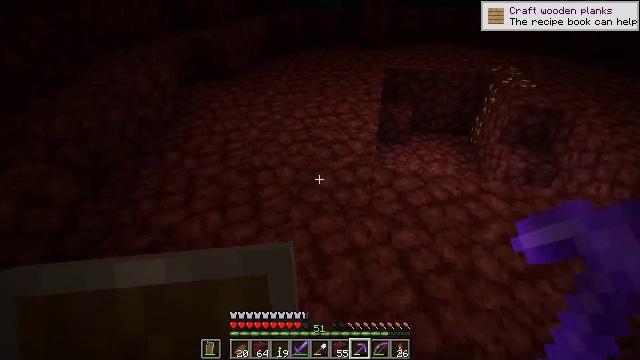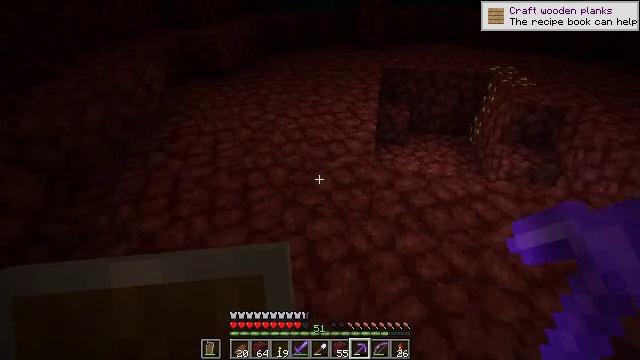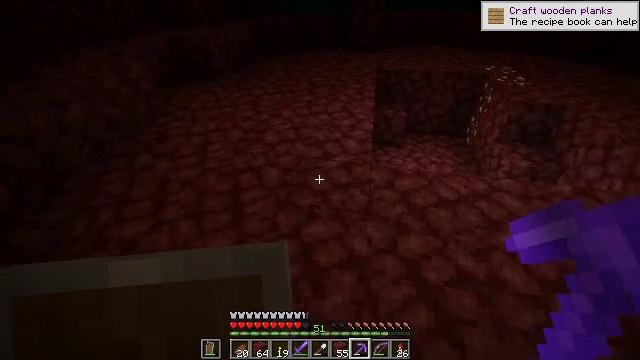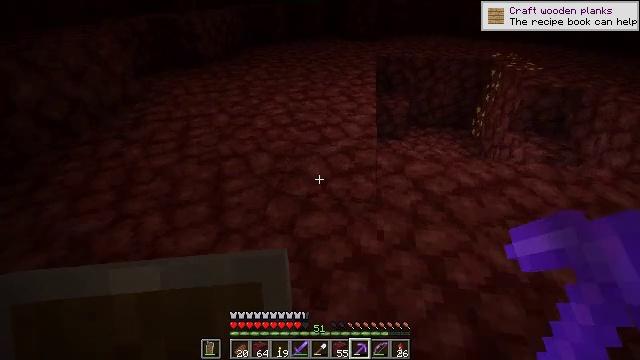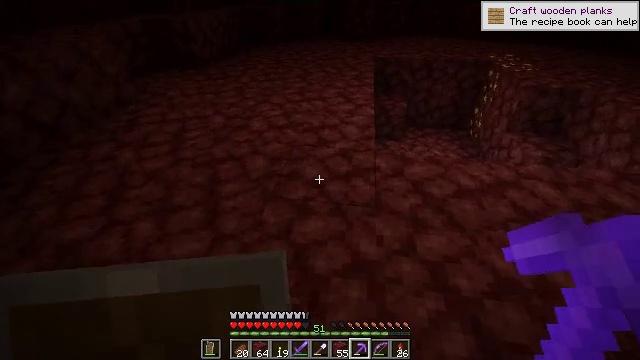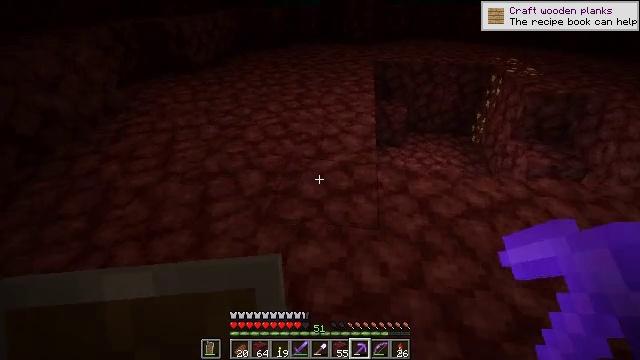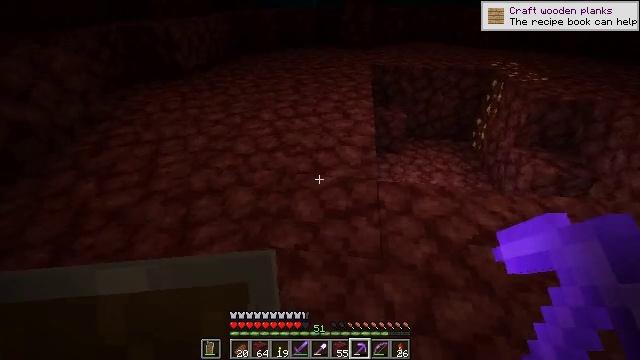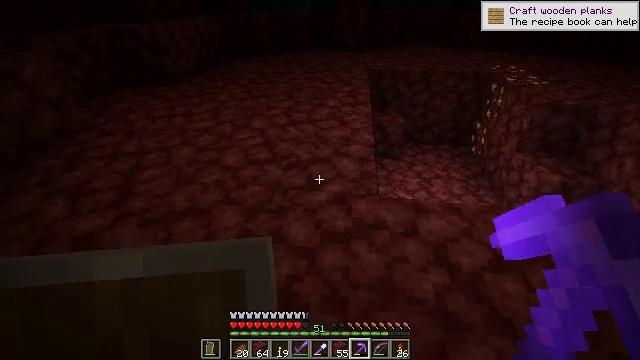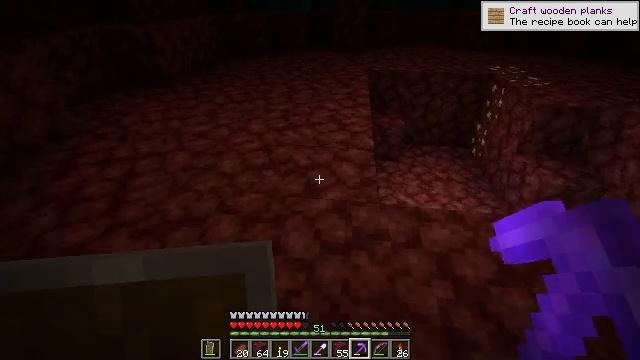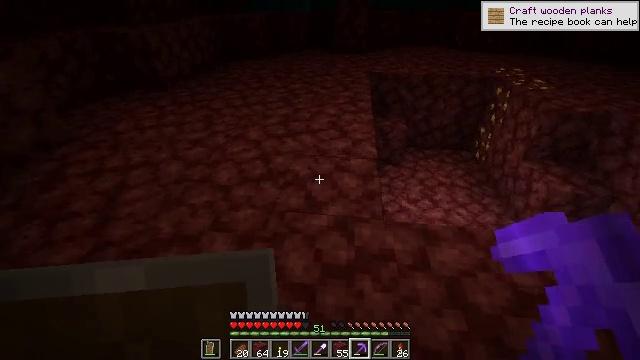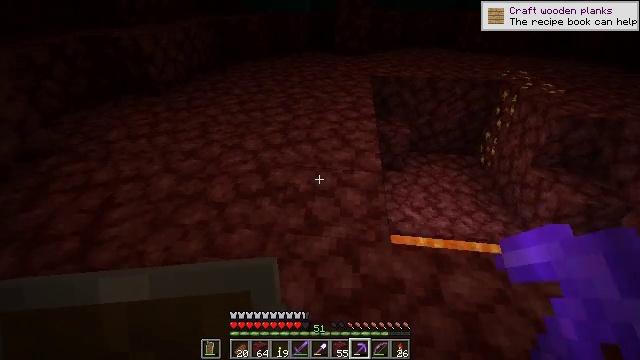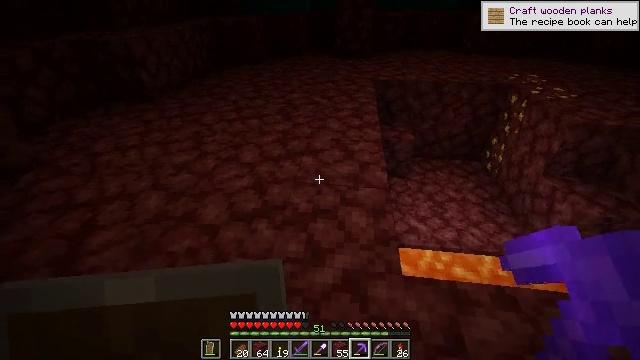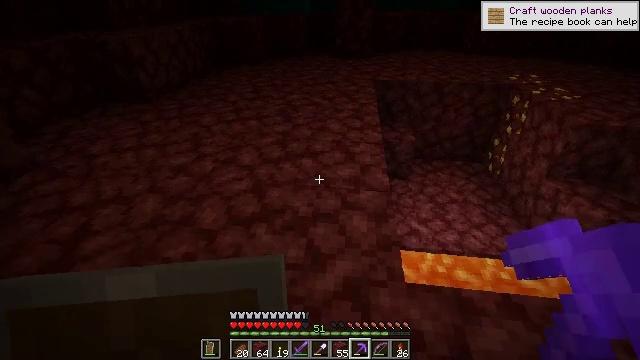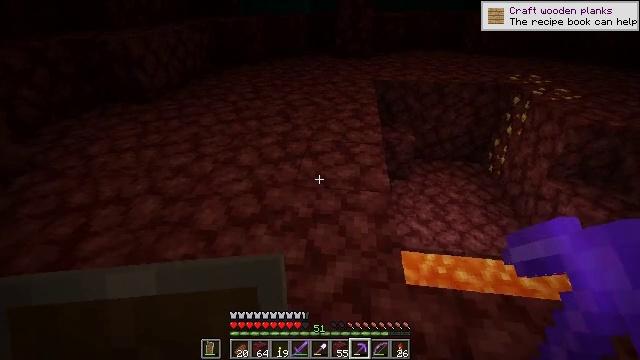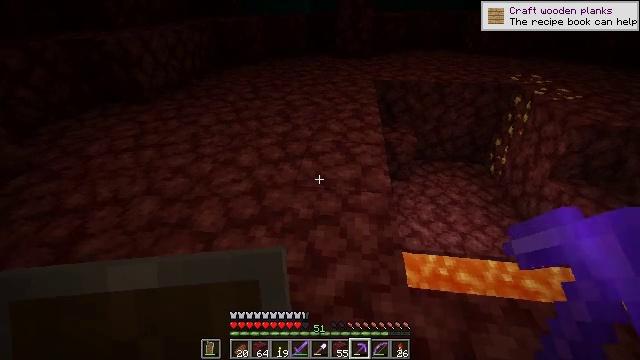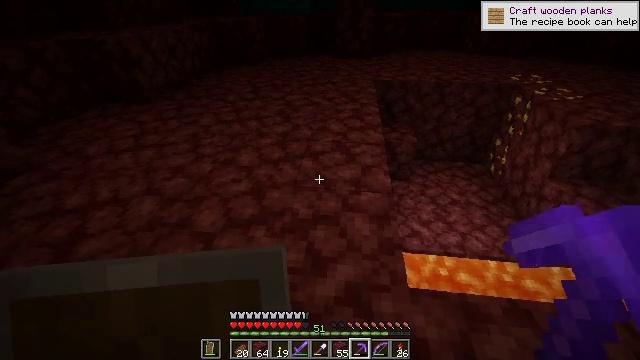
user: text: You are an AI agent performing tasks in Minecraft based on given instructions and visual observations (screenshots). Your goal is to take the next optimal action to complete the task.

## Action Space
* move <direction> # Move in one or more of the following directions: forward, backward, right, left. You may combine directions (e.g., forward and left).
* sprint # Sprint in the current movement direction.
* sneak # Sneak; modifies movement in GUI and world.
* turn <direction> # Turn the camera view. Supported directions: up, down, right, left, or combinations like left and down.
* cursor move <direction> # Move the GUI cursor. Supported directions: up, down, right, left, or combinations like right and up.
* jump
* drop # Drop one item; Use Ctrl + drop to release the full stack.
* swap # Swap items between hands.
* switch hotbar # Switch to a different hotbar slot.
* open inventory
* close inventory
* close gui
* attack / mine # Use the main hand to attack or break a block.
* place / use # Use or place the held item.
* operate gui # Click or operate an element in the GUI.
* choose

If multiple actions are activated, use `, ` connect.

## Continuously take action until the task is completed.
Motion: motion action
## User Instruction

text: Break the netherrack block.
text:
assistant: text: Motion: move forward, turn right and up
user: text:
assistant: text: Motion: move forward, turn right and up
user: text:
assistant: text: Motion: move forward
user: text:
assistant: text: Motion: move forward
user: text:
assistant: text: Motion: move forward
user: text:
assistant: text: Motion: move forward
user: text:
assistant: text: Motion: move forward, turn right
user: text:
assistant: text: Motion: move forward
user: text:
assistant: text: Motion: move forward
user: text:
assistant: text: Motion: move forward
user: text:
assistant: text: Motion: no_op
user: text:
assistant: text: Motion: no_op
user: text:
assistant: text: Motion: no_op
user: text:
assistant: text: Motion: no_op
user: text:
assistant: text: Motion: no_op
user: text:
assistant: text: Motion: no_op
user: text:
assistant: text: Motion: no_op
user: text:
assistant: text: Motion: no_op
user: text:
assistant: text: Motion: no_op
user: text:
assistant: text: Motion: no_op
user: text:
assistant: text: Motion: no_op
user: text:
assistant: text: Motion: no_op
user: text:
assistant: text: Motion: no_op
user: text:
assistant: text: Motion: no_op
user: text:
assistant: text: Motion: no_op
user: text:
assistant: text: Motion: no_op
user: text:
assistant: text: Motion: no_op
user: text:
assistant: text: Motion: no_op
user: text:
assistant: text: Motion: no_op
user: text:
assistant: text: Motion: no_op